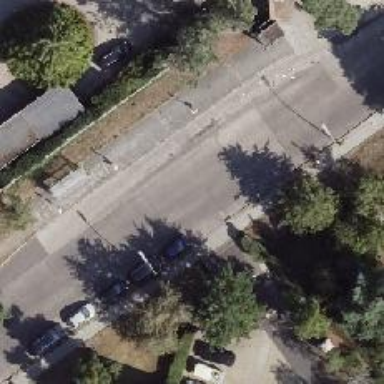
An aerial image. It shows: Residential road with concrete surface. There are sidewalks on both sides.